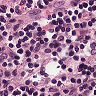
Metastatic tissue present: no